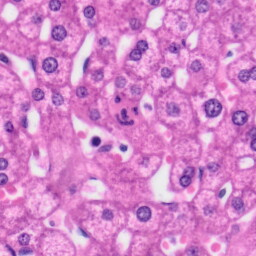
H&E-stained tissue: Liver